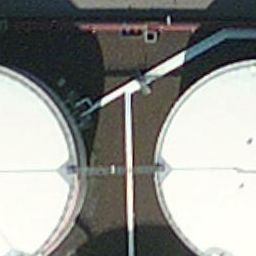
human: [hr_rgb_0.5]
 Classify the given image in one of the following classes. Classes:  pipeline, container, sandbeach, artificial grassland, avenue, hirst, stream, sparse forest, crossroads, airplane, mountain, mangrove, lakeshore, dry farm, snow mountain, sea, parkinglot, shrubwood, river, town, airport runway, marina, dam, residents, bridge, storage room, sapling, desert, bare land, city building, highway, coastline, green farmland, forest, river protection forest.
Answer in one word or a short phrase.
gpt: storage room